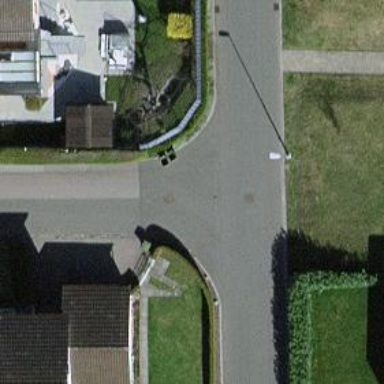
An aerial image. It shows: Smooth asphalt road in residential area.